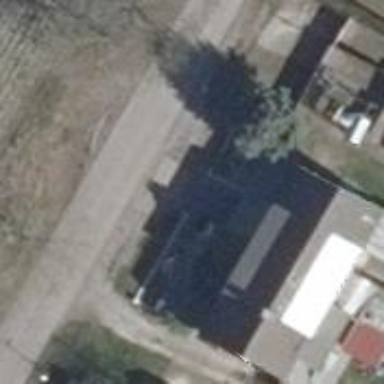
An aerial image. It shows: Part of building.